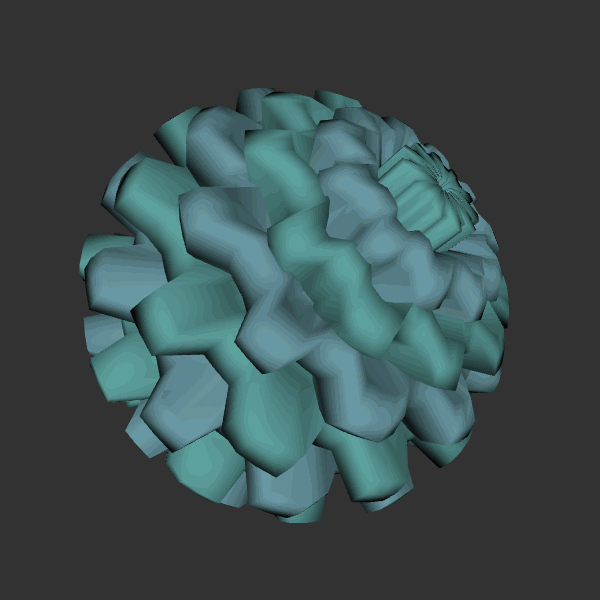
Background: dark